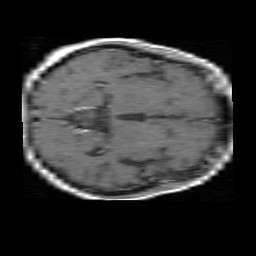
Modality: T1w
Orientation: axial
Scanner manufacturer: siemens
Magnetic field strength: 1.5 T
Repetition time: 0.645 s
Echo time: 0.012 s